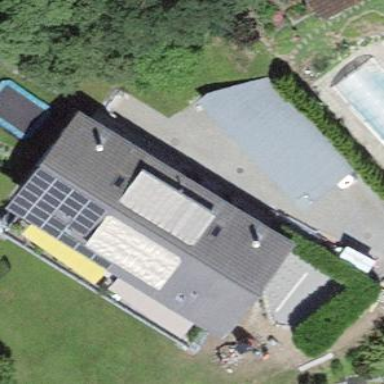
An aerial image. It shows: View of roof of building.